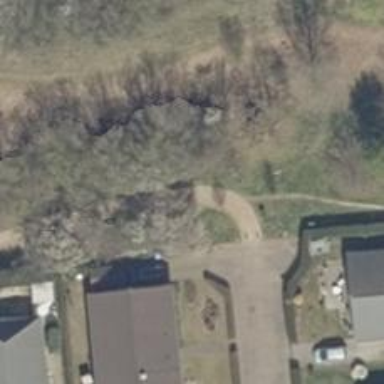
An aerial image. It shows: Compacted footway.